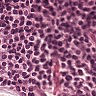
Metastatic tissue present: no